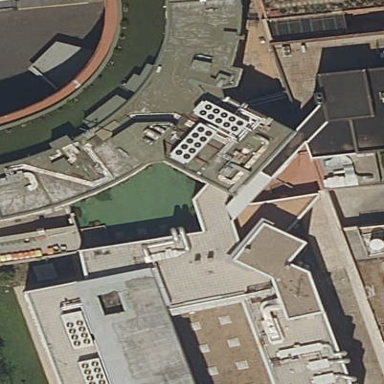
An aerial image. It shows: Hospital building.